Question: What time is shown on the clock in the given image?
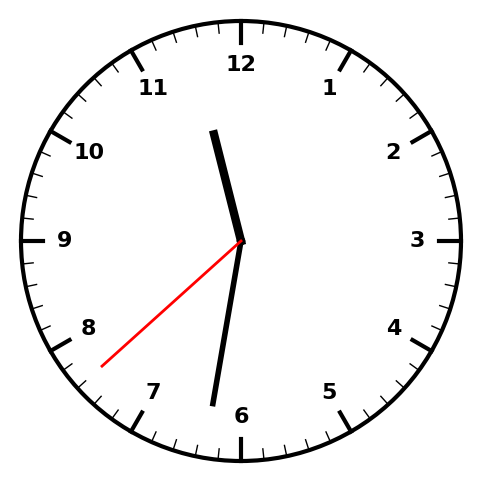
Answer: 11:31:38